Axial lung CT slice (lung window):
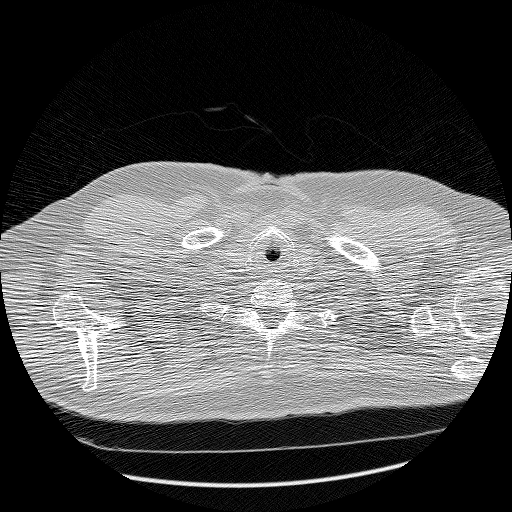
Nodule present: no